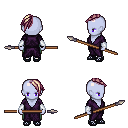
a pixel art fantasy rpg character, female body template, dark elf, purple skin, purple robe, teal pants, white blonde long mohawk hairstyle, white cloth bracers, ghillies, spear, four views (front, back, left, right), 2x2 character sprite sheet, small pixel art, hard edges, no anti-aliasing